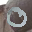
Label: 0